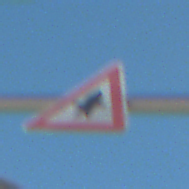
Verkehrszeichen: Vorfahrt
Umgebung: Outdoor, Special
Tageszeit: MorningAfternoon
Wetter: Clear
Licht: Natural
Jahreszeit: NotSpecified
Kontrast: HighContrast